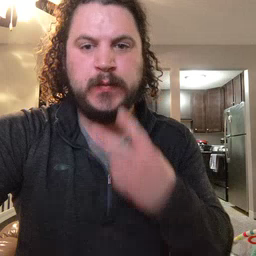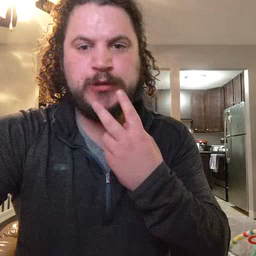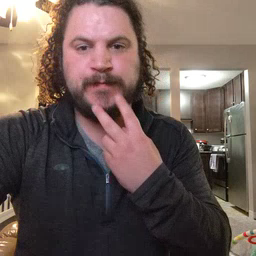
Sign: underwear